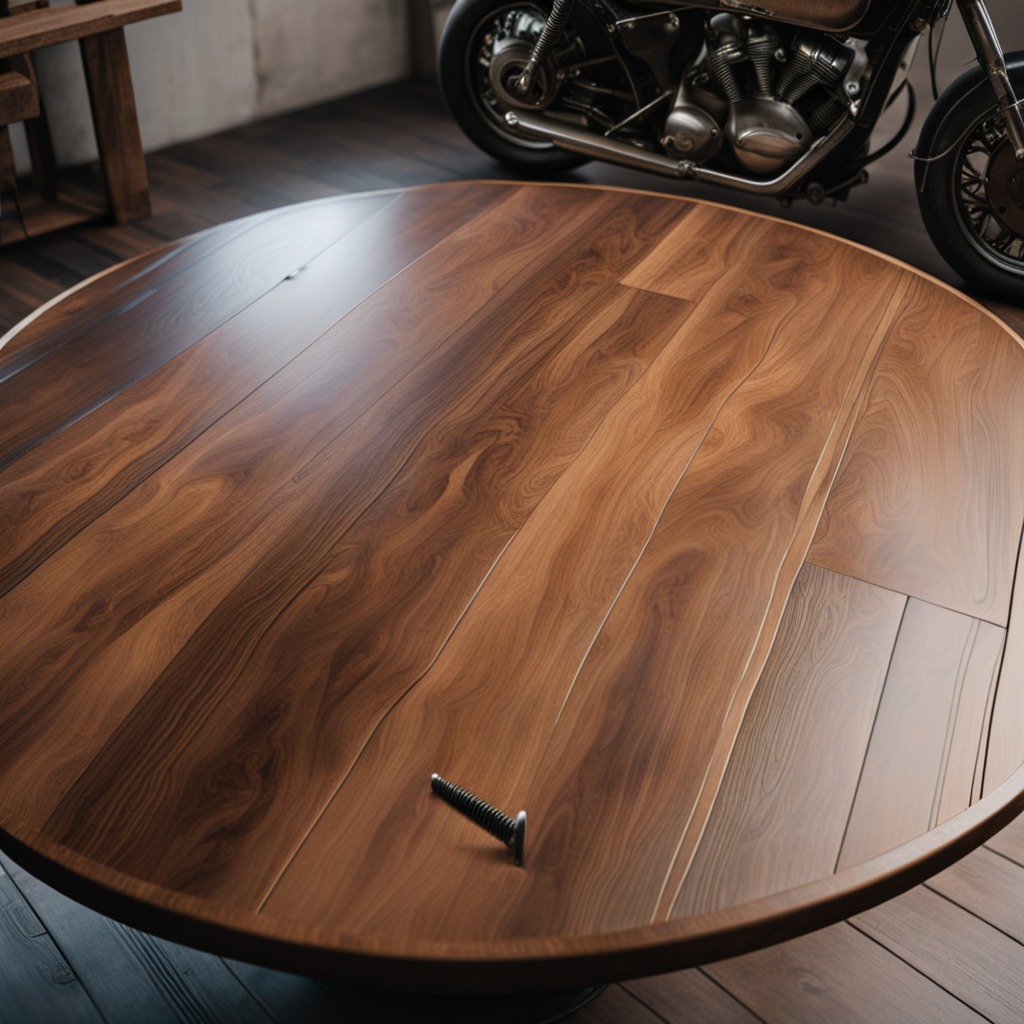
A metal screw is lying on an oil-spilled wooden table in a vintage motorcycle garage.